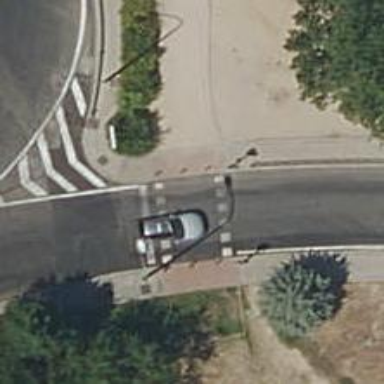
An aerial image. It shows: Road crossing with traffic signals.